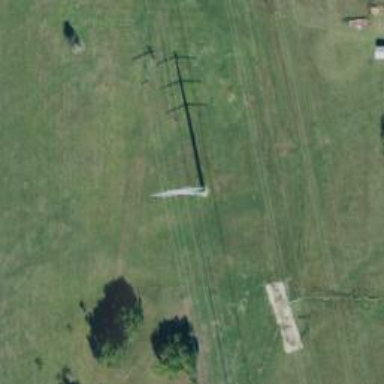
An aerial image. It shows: Power tower.